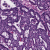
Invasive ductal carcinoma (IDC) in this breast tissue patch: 1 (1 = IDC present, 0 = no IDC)